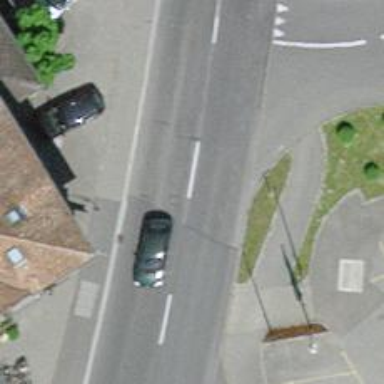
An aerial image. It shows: Bus stop with stop position for public transport.